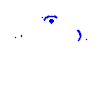
Particle: electron